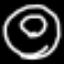
Label: donut